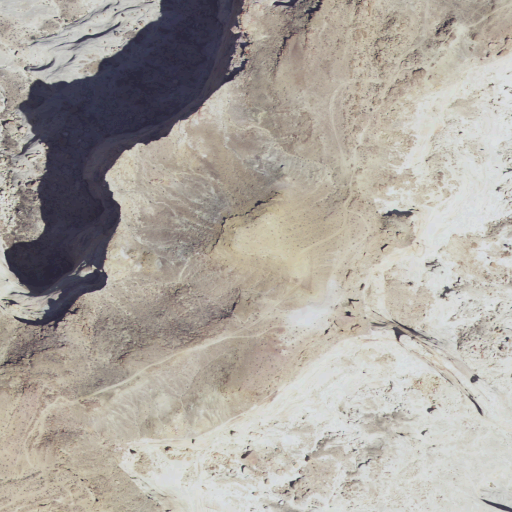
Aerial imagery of ridge(s) in Utah named Stud Horse Point containing shrub and barren land